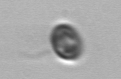
Label: flagellate